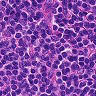
Metastatic tissue present: no